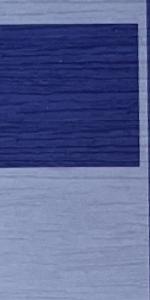
Label: Empty